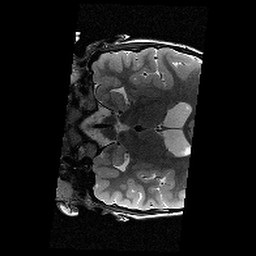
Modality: T2w
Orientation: coronal
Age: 9
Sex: female
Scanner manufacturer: siemens
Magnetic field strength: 3 T
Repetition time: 9.23 s
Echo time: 0.067 s